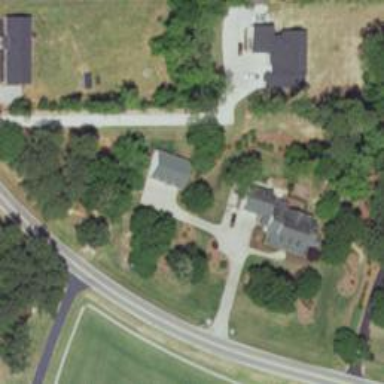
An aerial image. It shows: Driveway.